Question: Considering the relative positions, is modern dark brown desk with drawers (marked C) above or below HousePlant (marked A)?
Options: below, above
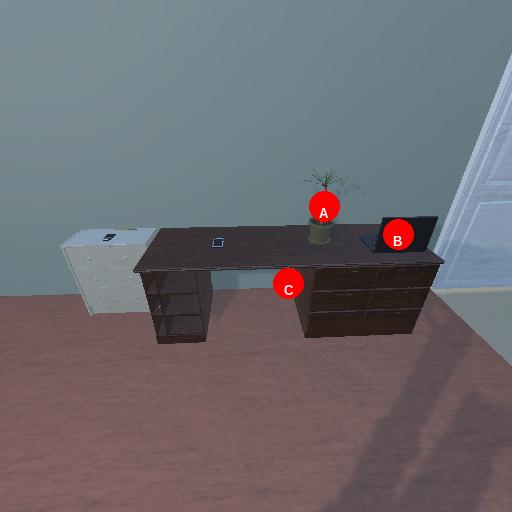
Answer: below